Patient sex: M
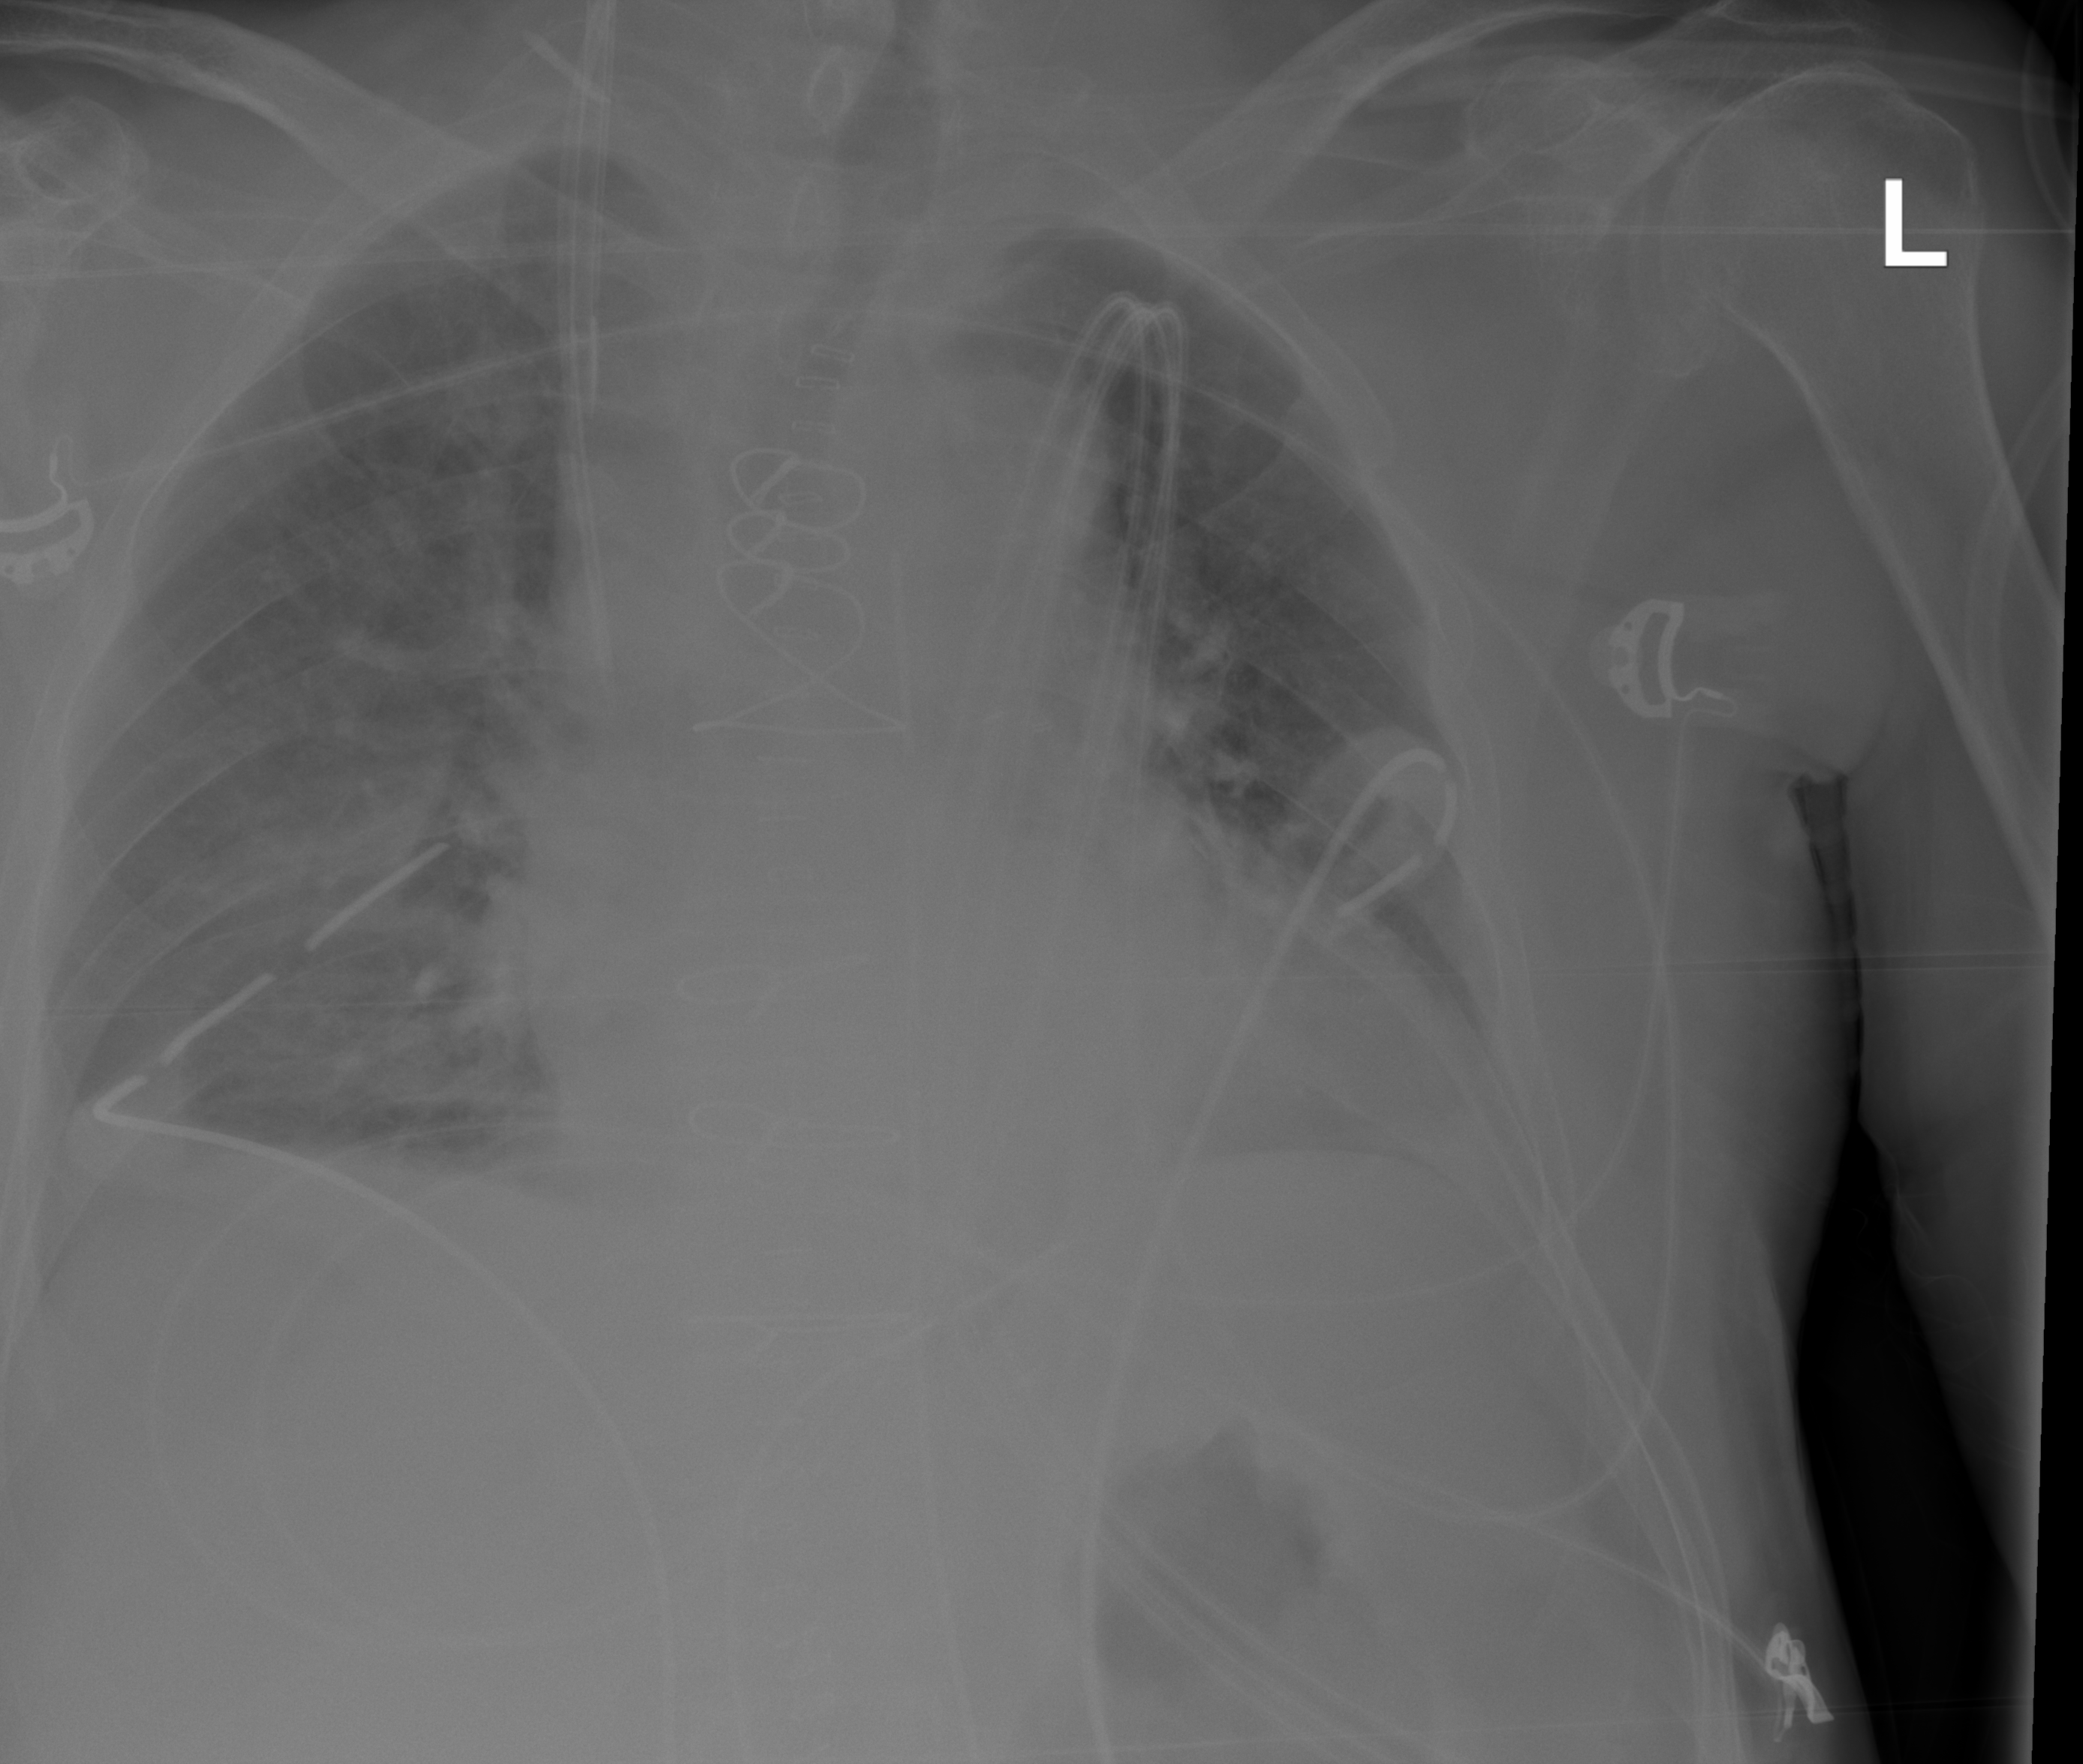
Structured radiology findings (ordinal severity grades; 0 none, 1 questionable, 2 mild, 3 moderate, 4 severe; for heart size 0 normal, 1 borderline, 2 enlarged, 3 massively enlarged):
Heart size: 1
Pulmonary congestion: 2
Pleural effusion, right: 2
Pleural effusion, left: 2
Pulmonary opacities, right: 0
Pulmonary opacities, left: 0
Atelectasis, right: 2
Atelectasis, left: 2